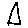
Label: square